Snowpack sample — Buffalo Mountain, Silverthorne, Colorado, USA (1/25/25, 10:11 AM MST)
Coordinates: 39.6222, -106.1139
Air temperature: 22 °F
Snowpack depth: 110 cm
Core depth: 30 cm
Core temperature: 42.8 °F
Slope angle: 12°, slope face: 102°
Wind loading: high
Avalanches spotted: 0
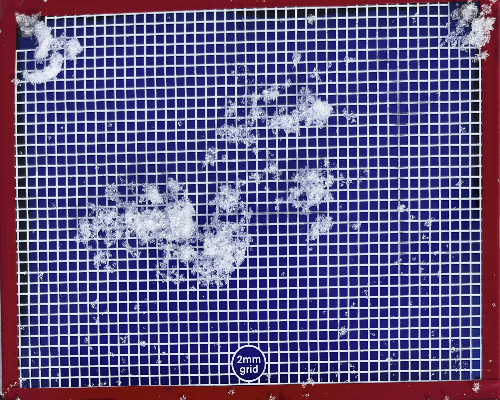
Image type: profile
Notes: No avalanches nearby, collected on the outskirts of a fire break 15 meters from the treeline, on way to Buffalo and Red Mountain